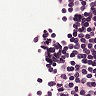
Metastatic tissue present: no